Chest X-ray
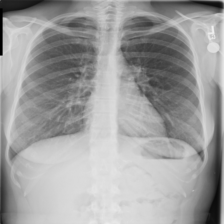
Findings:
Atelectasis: negative
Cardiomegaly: negative
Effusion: negative
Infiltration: negative
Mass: negative
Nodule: negative
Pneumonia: negative
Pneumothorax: negative
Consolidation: negative
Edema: negative
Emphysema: negative
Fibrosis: negative
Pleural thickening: negative
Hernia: negative